Field crop: maize
Growth stage: 1
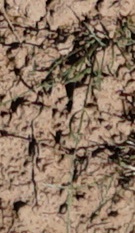
Species: lolium